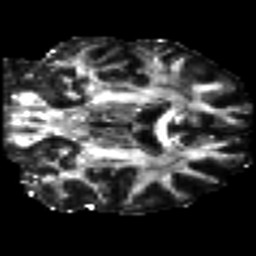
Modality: FA
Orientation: coronal
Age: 43
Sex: male
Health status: healthy
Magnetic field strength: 3 T
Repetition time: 9 s
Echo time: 0.093 s